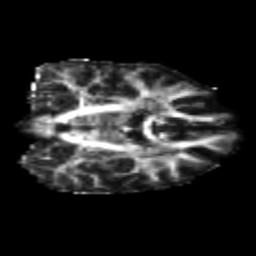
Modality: FA
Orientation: coronal
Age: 24
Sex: female
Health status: healthy
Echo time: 0.074 s